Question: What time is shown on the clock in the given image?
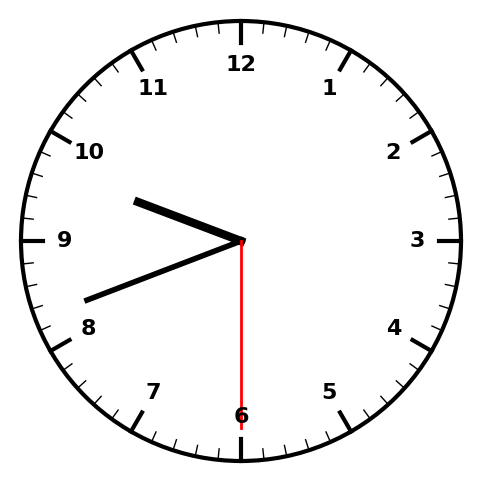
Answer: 09:41:30